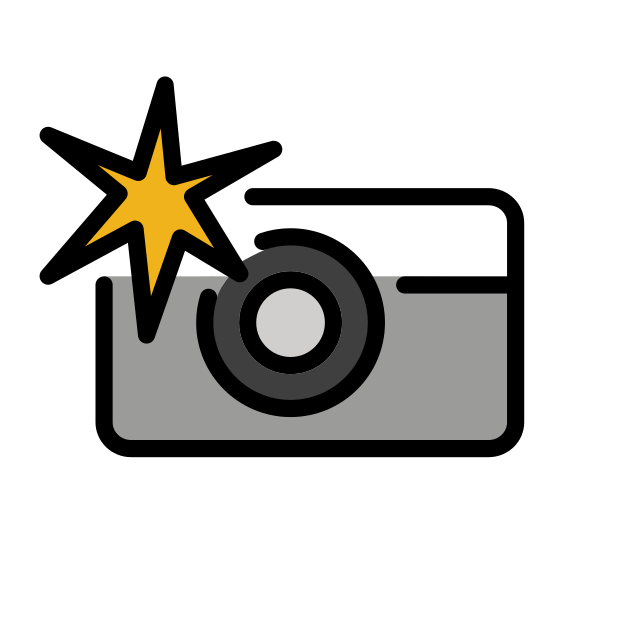
camera with flash